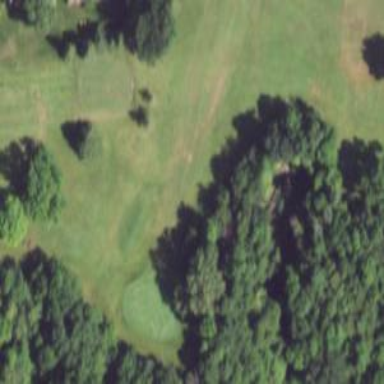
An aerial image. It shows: Grassy area designated as golf fairway.